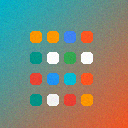
Screen state: on